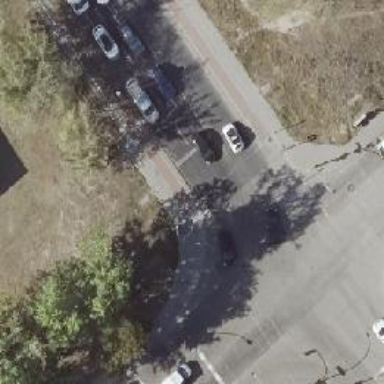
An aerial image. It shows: Secondary road with asphalt surface. It features separate sidewalks on both sides and lane markings.